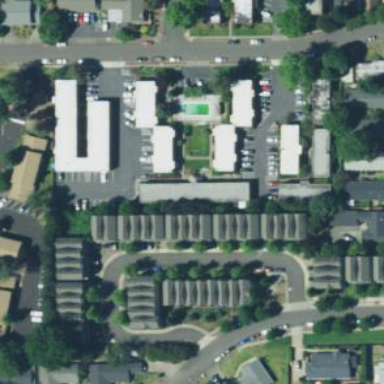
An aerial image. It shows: Residential area with apartments.